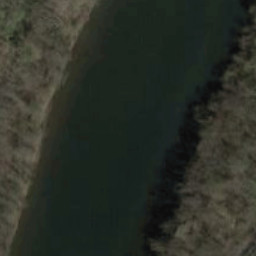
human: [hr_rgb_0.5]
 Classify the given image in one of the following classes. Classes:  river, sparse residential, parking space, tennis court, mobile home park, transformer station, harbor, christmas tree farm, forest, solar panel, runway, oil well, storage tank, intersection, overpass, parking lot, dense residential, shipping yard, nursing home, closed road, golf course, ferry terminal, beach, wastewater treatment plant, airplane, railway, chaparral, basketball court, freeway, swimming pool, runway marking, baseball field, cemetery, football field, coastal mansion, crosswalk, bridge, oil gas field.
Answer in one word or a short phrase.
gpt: river